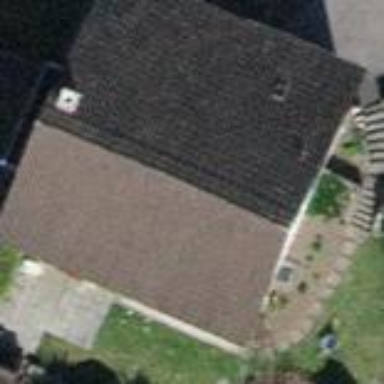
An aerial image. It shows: Building with tiled roof.